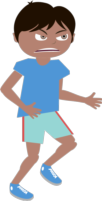
boy mad hands outstretched